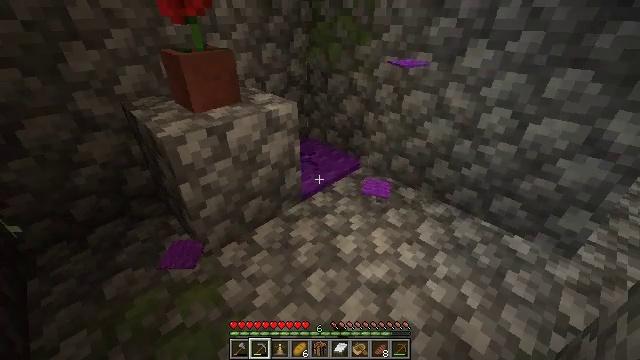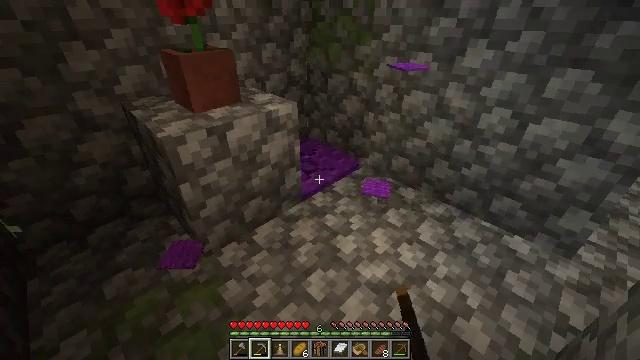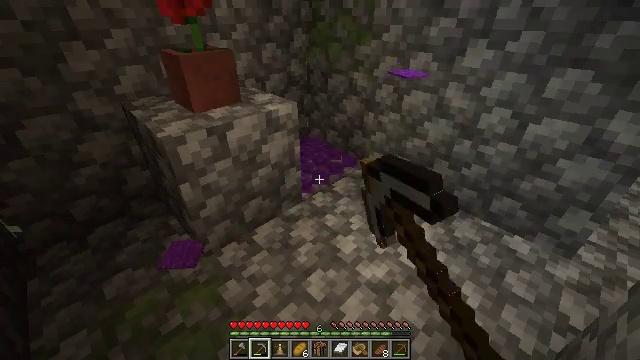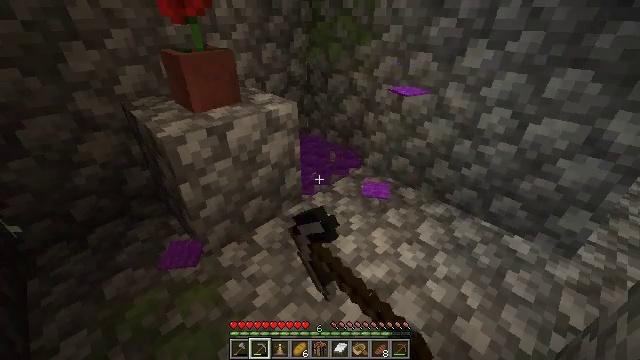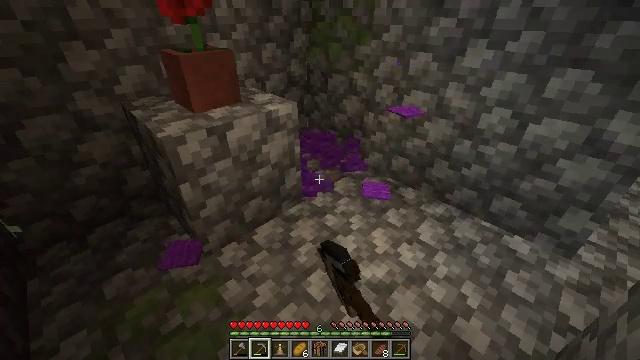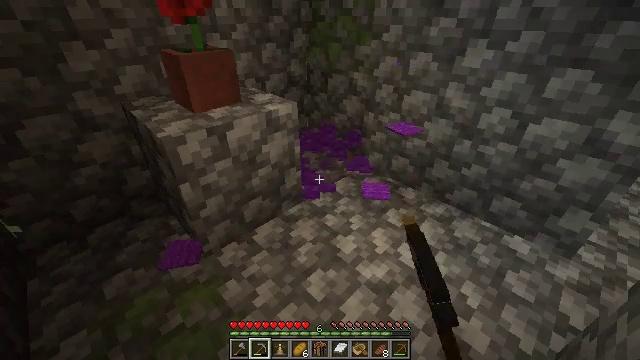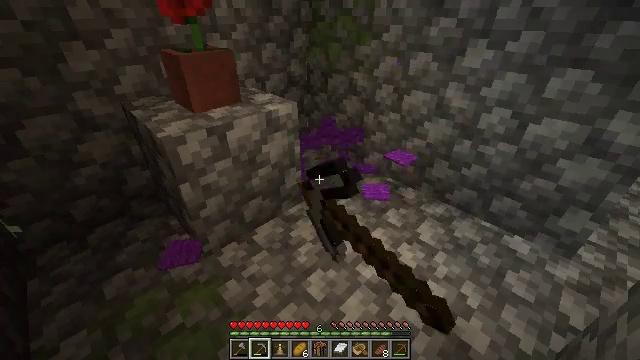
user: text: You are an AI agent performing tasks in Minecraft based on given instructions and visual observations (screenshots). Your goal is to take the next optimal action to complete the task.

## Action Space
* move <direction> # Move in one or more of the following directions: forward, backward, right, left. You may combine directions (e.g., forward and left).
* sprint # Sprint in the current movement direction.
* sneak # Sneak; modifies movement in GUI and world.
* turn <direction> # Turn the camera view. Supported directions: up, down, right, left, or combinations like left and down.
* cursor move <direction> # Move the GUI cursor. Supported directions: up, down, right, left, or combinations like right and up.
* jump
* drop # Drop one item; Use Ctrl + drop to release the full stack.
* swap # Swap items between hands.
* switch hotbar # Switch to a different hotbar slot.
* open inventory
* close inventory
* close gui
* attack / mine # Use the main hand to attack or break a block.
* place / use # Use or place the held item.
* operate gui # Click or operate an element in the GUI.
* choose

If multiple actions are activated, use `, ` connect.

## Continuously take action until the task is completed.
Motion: motion action
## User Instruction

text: Pick up the purple carpet from the ground.
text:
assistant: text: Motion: attack / mine
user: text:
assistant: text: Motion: attack / mine
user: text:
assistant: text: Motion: attack / mine
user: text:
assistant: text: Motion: attack / mine
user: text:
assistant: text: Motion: attack / mine
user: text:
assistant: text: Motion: attack / mine
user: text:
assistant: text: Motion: attack / mine